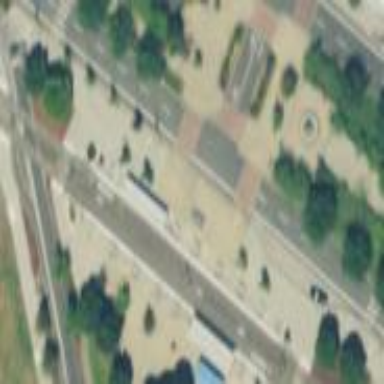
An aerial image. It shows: Pedestrian road.